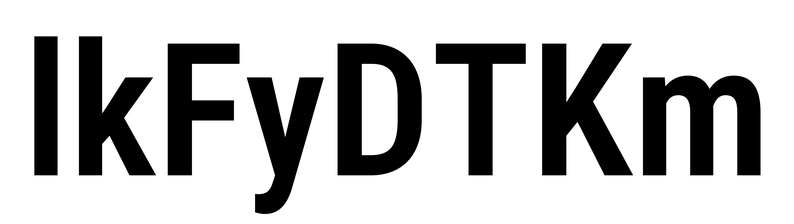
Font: Roboto_Condensed_SemiBold